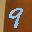
Label: 9